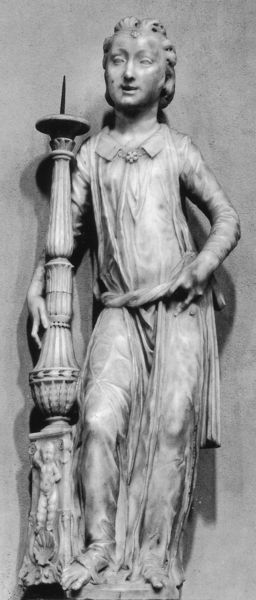
Titel: Sakramentstabernakel
Künstler: Desiderio da Settignano
Standort: Florenz, S. Lorenzo (EU - I - Toskana)
Schlagwörter: dunkel, mann, nackt, schatten, weiß, mädchen, frau, frisur, grau, kleid, marmor, mund, nase, schwarz, gürtel, tuch, hemd, jung, arme, augen, falten, gesicht, kragen, mensch, sockel, spitze, hände, figur, gewand, haare, kind, locken, putto, skulptur, statue, relief, füße, stab, dekoration, kerze, leuchter, socke, junge, transparent, geneigt, barfuss, schnitzerei, kerzenständer, kerzenhalter, männlich, gothik, spindel, statur, fibel, dorn, fiebel, verzierrt, tillmann riemenschneider, kerzenstäner